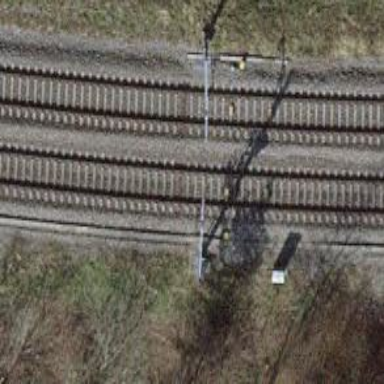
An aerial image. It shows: Railway signal.